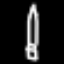
Label: pencil